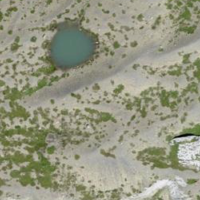
EUNIS habitat code: 48
Species observed at this site:
Bartsia alpina